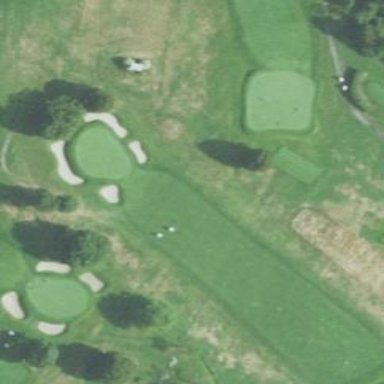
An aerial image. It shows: Golf fairway surrounded by grass.